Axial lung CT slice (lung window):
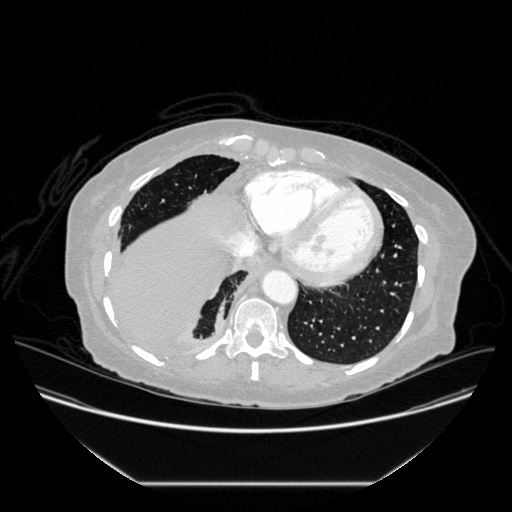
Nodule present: no